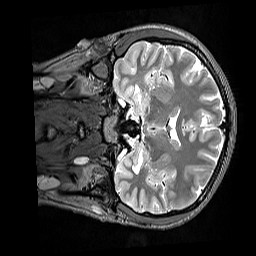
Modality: T2w
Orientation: coronal
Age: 21
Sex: female
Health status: healthy
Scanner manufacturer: siemens
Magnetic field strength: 3 T
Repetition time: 3.2 s
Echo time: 0.568 s